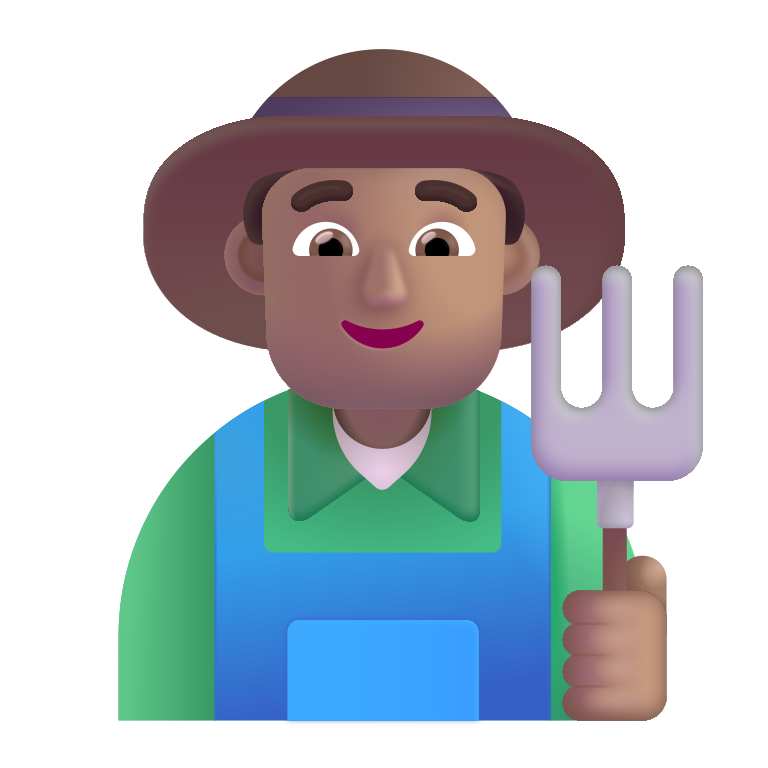
man farmer color